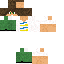
A male human skin with medium skin, wearing brown long hair dressed in a blue tshirt and black pants, featuring a closed mouth.